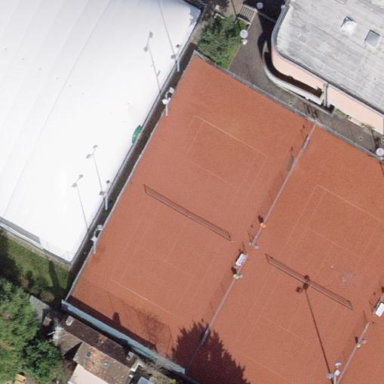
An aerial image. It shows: Tennis court located in sports center with clay surface.